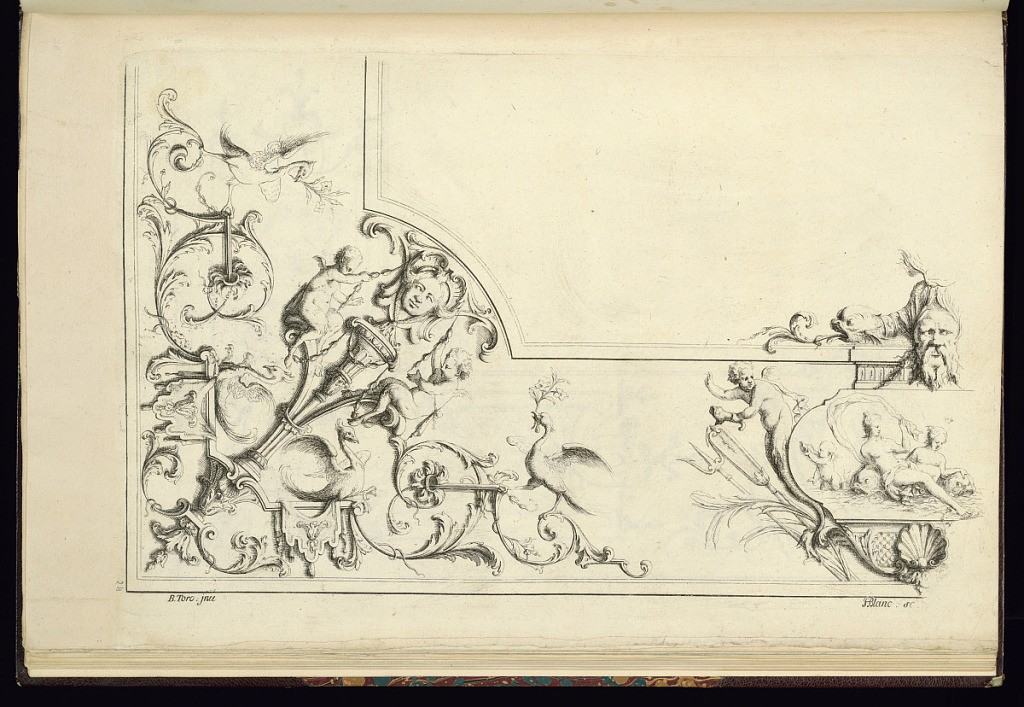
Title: Cornice (Ceiling) Design
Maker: Jean-Bernard Turreau, French, 1672 - 1731
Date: early 18th century
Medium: Etching on laid paper
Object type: Print
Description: Detail of a cornice design for decorative ceilings featuring a trophy ornament in the corner and cartouche to the right including mascarons (masks), putti, draped textiles, fleurons, rosettes, birds, flowers, foliate scrolls, scrolling leaves, dolphins, shells, female figures, trident, and fish scale pattern. The plate is signed.